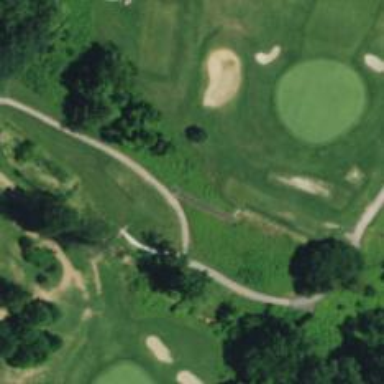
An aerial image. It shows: Service road designated as golf cart path.